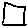
Label: square